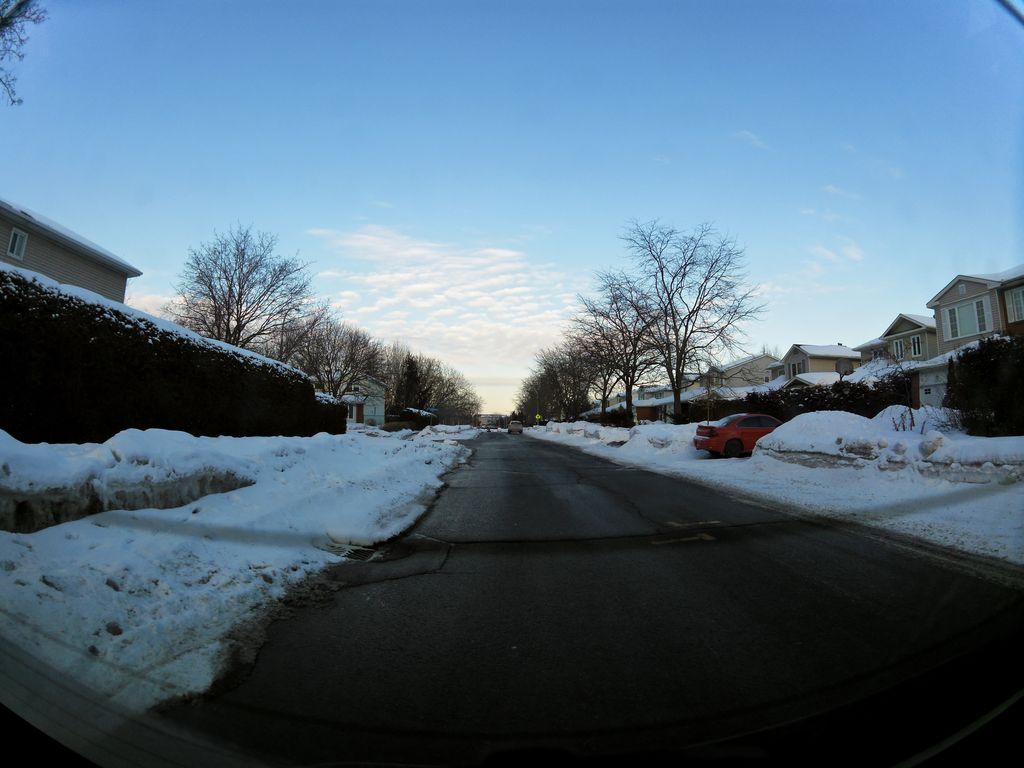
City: ottawa-gatineau